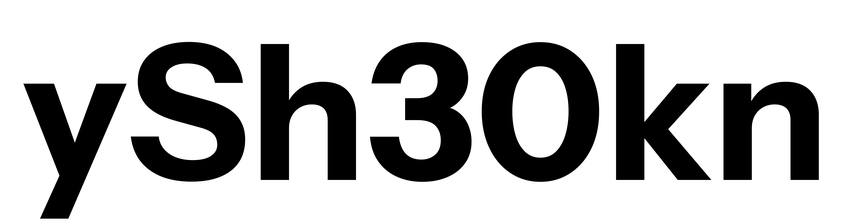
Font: InstrumentSans_Bold